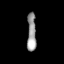
Tissue: prostate
Cell type: T cells
Senescence score: 0.7425
Nuclear area (px): 337
Mean DAPI intensity: 151.588